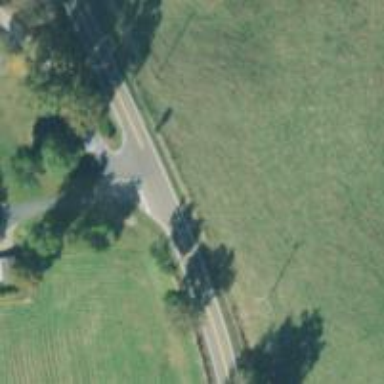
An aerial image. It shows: Secondary road.